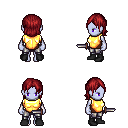
a pixel art fantasy rpg character, female body template, dark elf, purple skin, gold chest armor, metal pants, brunette long bangs hairstyle, black shoes, dagger, four views (front, back, left, right), 2x2 character sprite sheet, small pixel art, hard edges, no anti-aliasing